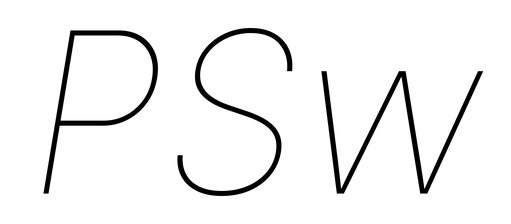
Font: Inter-Italic_Thin_Italic